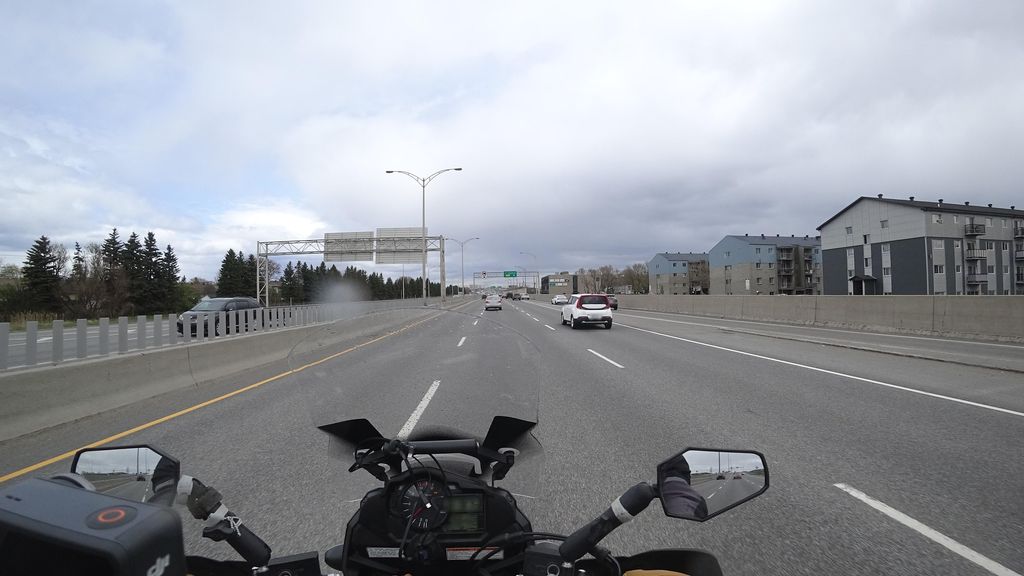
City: quebec_city